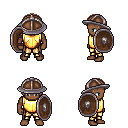
a pixel art fantasy rpg character, male body template, human, dark skin, gold chest armor, gold greaves, light blonde plain hairstyle, chain helm, shield, four views (front, back, left, right), 2x2 character sprite sheet, small pixel art, hard edges, no anti-aliasing